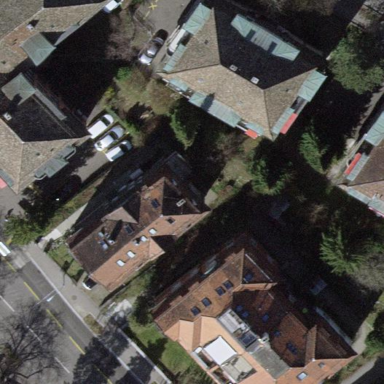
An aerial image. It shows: Image showing building with apartments.